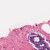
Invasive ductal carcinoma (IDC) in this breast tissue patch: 0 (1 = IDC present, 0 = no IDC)